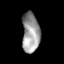
Tissue: skin
Cell type: Epithelial cells
Senescence score: 0.7312
Nuclear area (px): 685
Mean DAPI intensity: 154.926